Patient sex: M
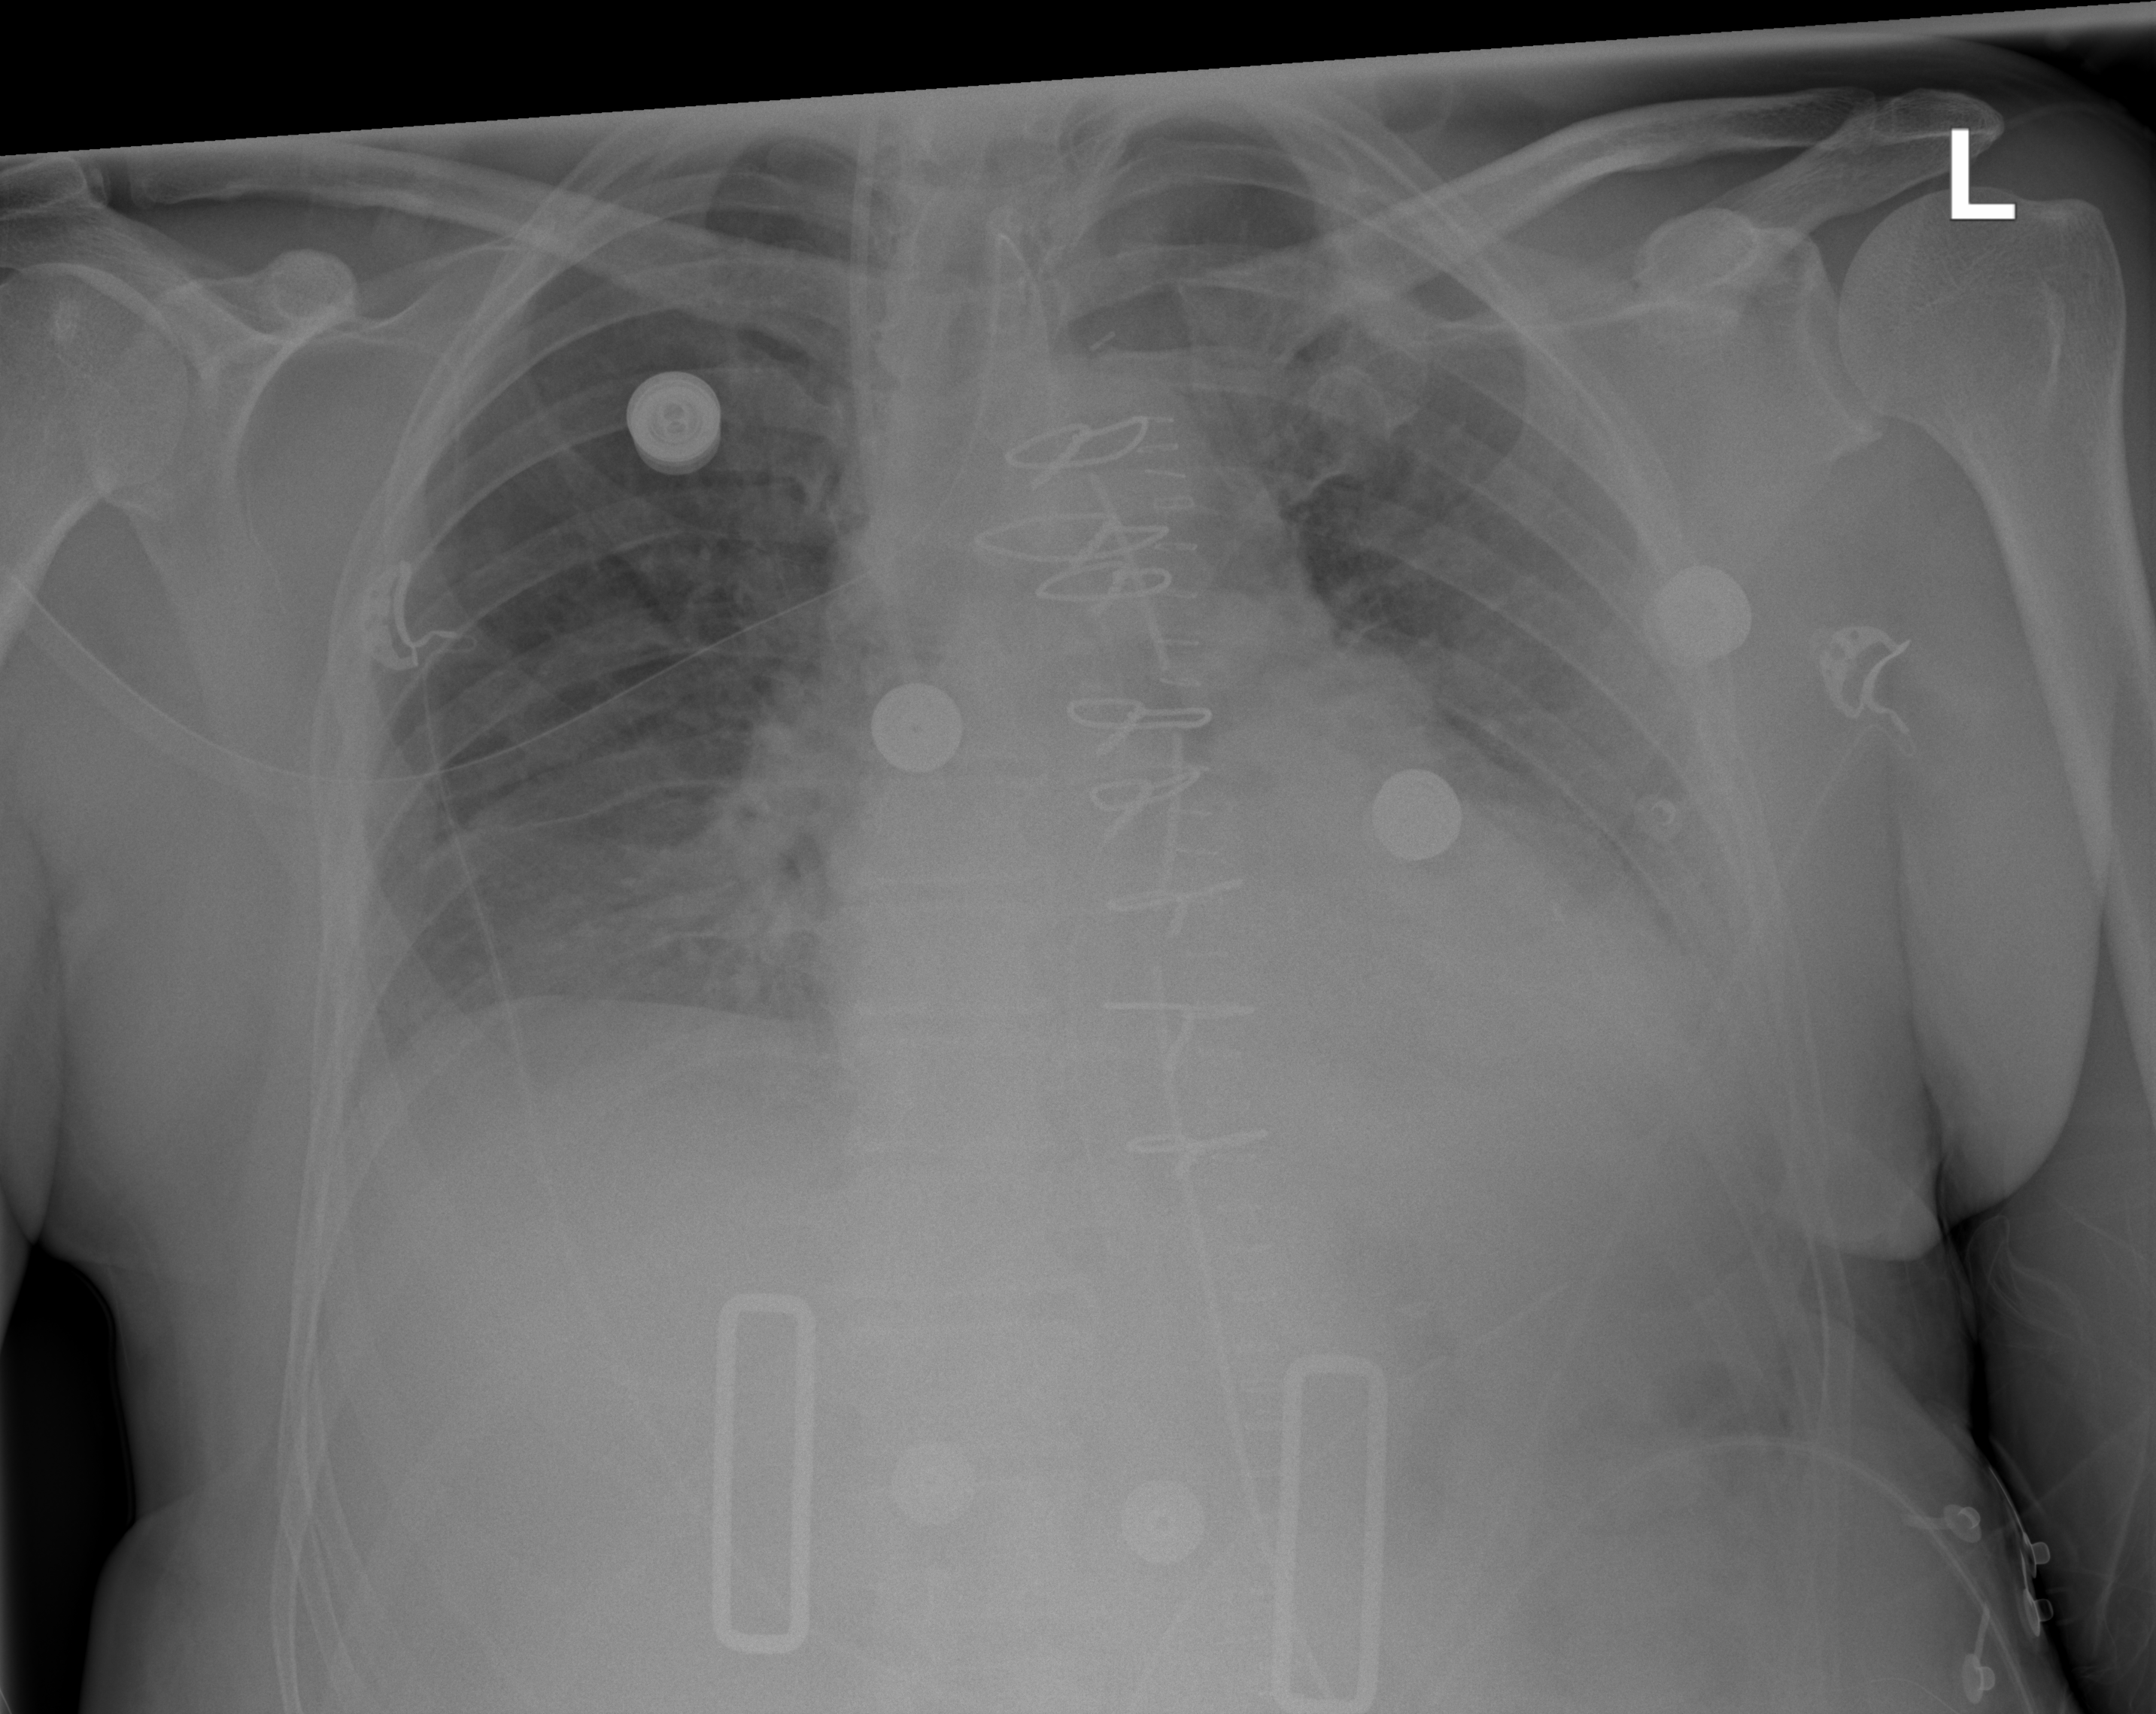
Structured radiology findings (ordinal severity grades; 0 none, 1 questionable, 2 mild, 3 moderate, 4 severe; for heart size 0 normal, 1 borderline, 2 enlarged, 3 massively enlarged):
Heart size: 2
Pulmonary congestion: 2
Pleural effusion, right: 0
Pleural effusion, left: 2
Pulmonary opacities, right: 2
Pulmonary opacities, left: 2
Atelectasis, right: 2
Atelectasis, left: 2